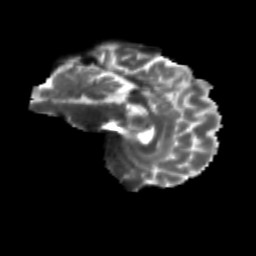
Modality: T2w
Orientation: sagittal
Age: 51
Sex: male
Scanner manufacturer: siemens
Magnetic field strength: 3 T
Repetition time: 4.71 s
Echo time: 0.0906 s